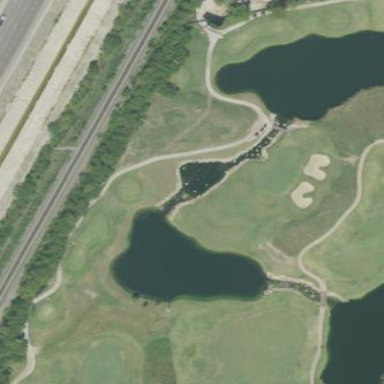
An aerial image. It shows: Rough area in golf course.